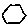
Label: hexagon